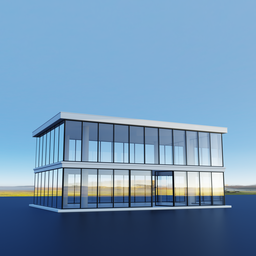
Label: architecture